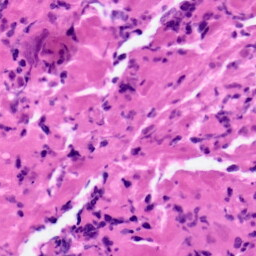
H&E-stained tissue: Pancreatic